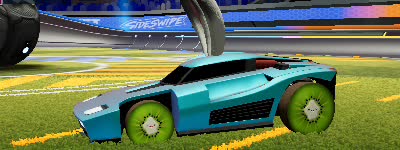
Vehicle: breakout